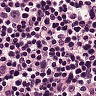
Metastatic tissue present: no